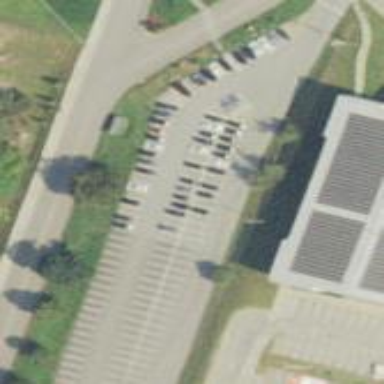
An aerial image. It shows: Parking area with asphalt surface.